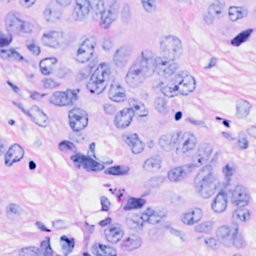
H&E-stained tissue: Breast